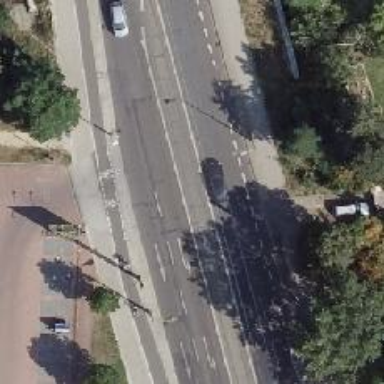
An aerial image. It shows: Tertiary road with asphalt surface. There are separate lanes for cycleway on the left and sidewalks on both sides.